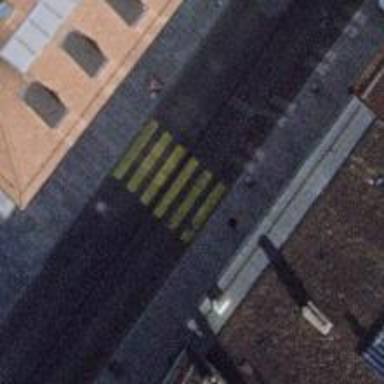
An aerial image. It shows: Pedestrian road.